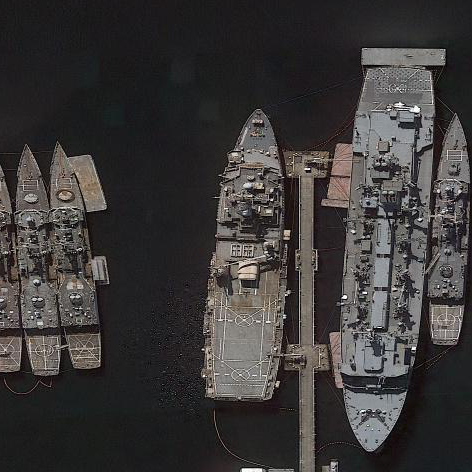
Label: combat